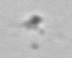
Label: detritus